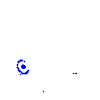
Particle: kaon